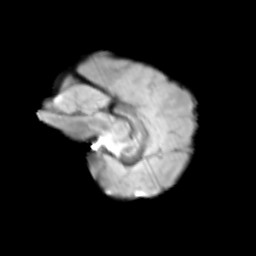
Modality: T2w
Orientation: sagittal
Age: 11
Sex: female
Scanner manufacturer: siemens
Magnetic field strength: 3 T
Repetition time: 3.8 s
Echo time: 0.07 s